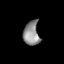
Tissue: lung
Cell type: Epithelial cells
Senescence score: 0.1929
Nuclear area (px): 385
Mean DAPI intensity: 140.221